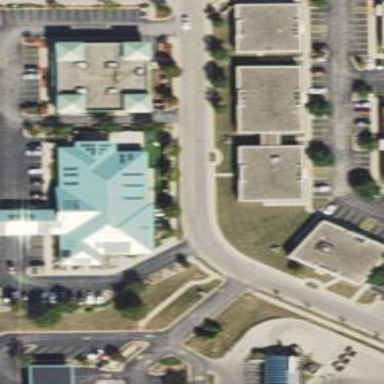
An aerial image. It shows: Building that houses veterinary clinic.